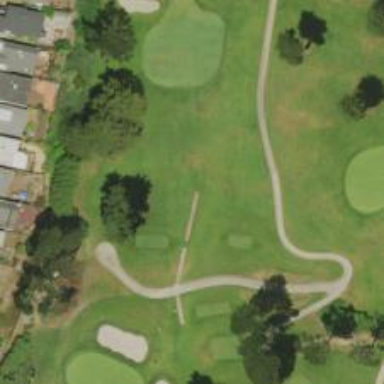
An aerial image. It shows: Service road designated as golf cart path.